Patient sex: M
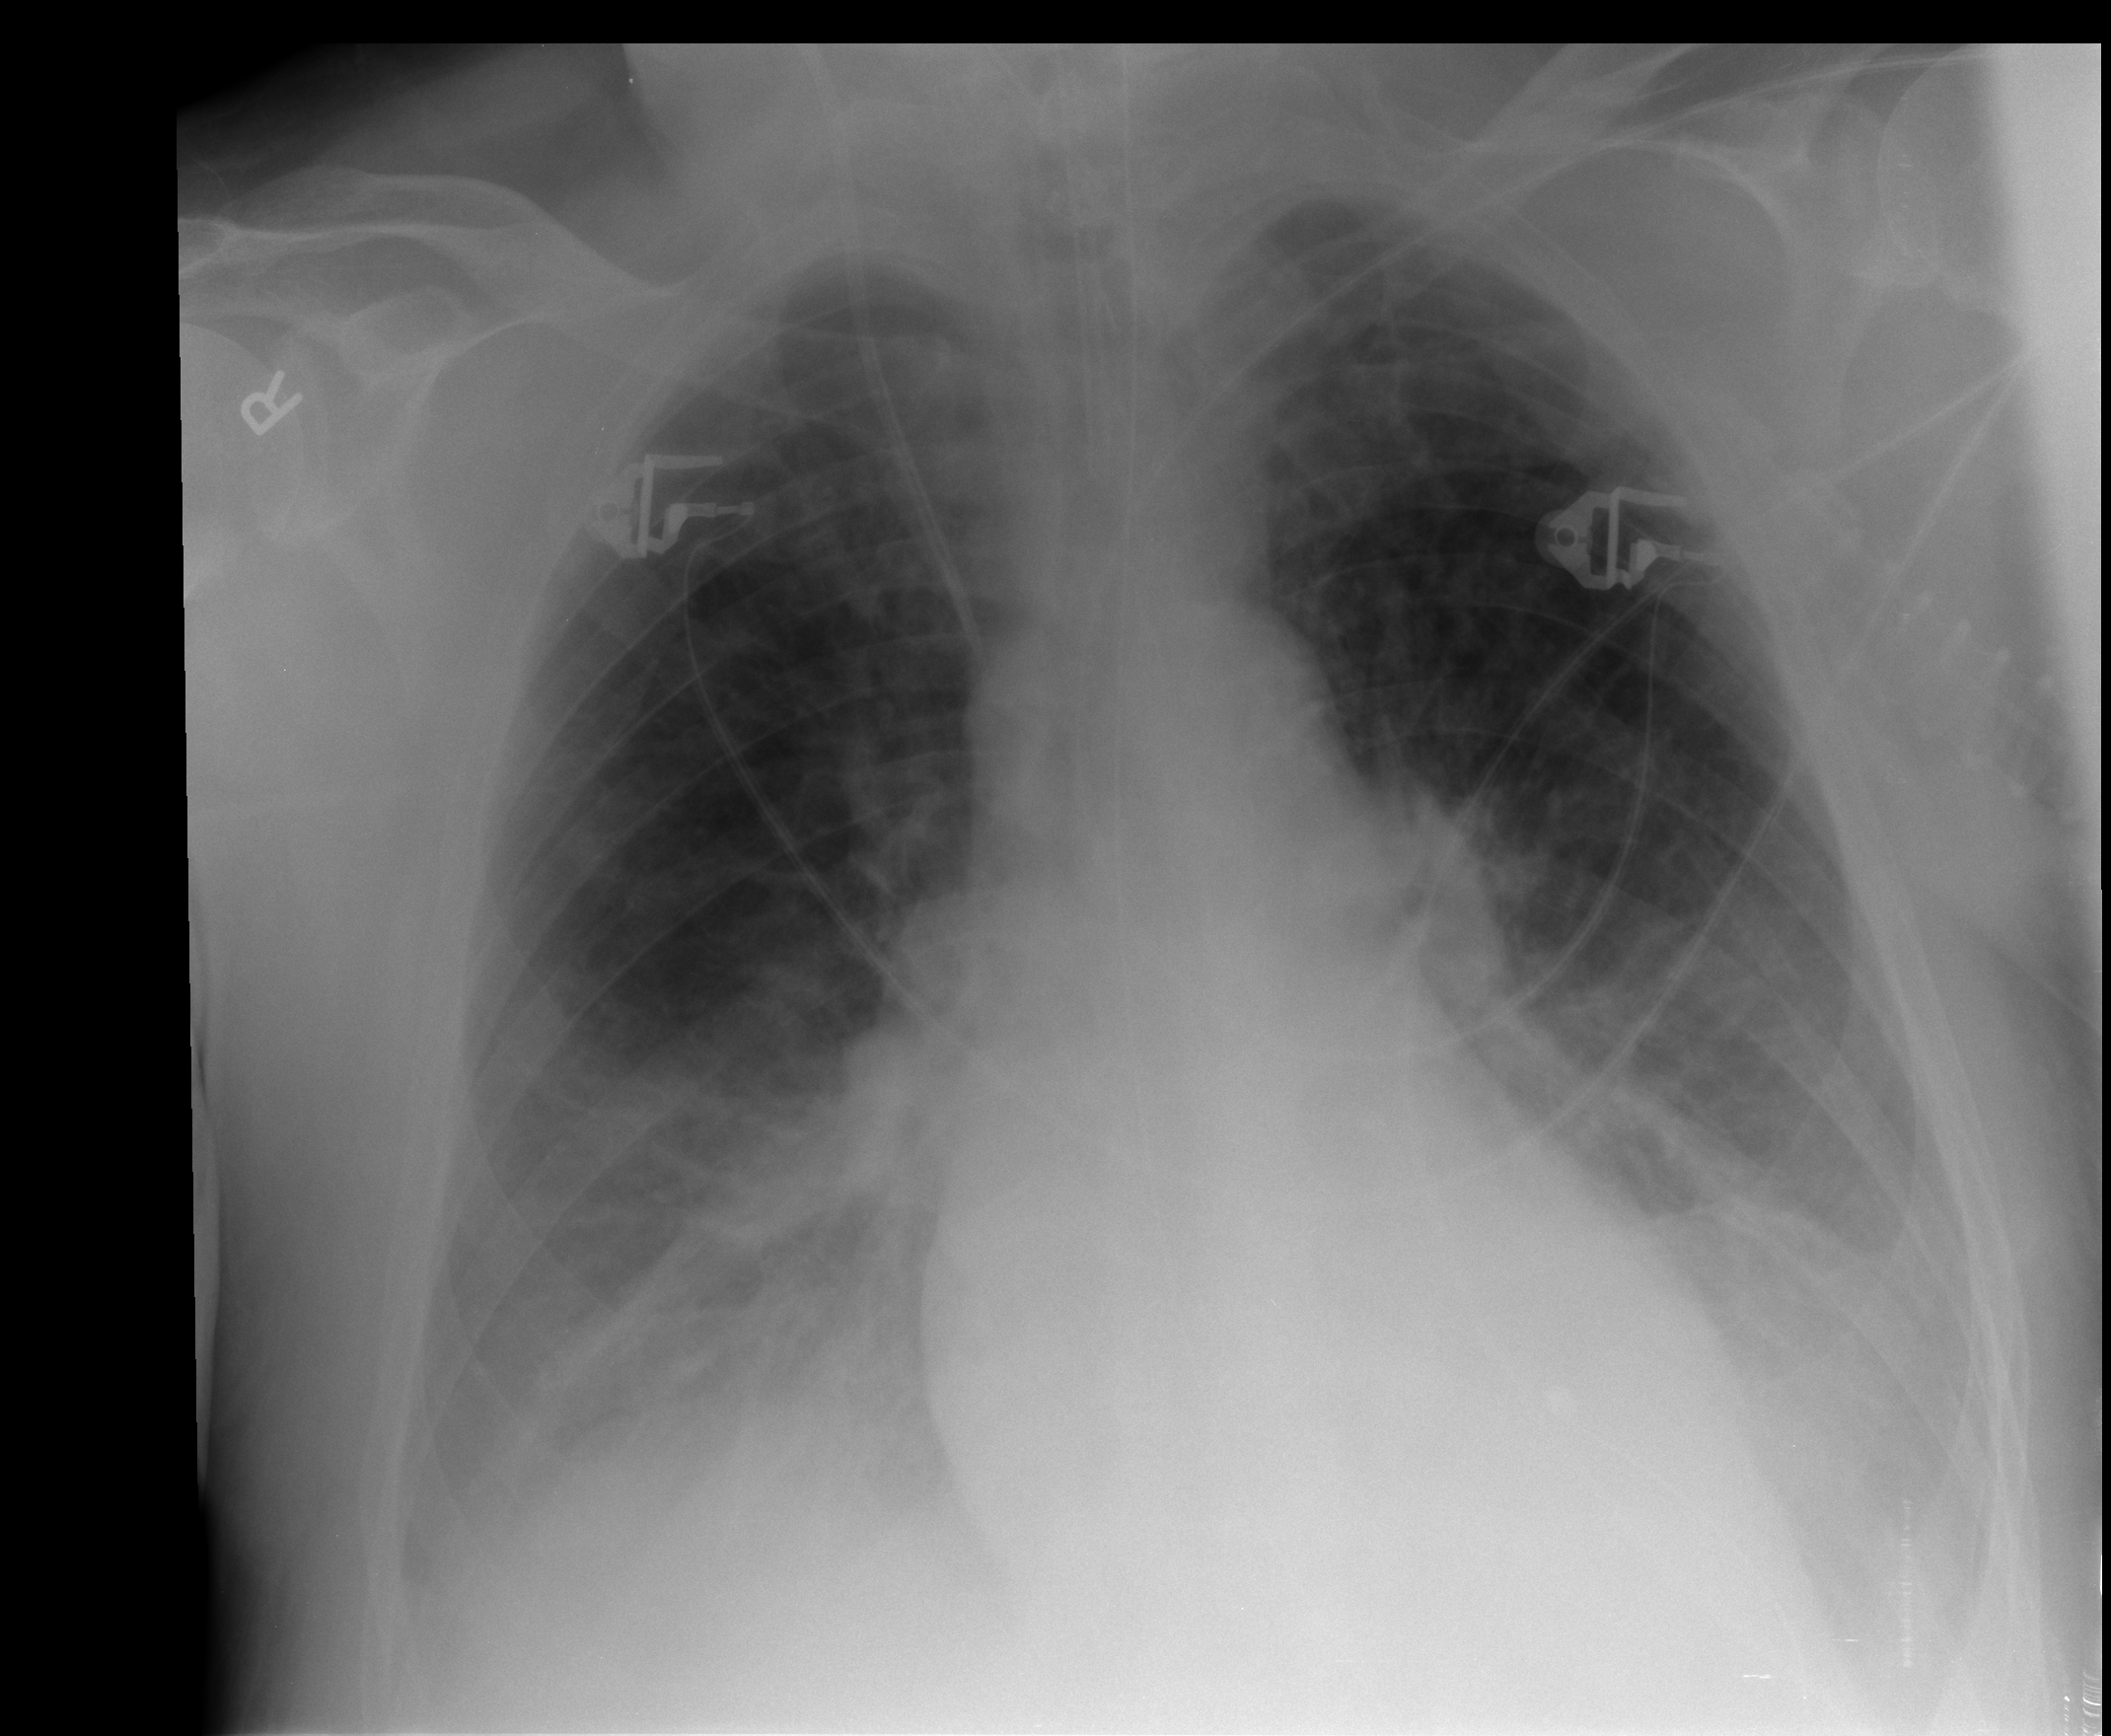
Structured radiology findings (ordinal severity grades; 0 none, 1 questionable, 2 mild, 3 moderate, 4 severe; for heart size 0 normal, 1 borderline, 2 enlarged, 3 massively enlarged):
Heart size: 0
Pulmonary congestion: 3
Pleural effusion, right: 2
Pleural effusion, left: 2
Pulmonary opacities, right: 0
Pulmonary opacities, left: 0
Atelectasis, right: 2
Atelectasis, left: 2